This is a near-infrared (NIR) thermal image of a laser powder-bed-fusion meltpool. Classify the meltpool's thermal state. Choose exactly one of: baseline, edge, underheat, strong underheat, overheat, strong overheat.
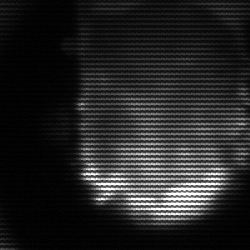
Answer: baseline